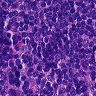
Metastatic tissue present: no